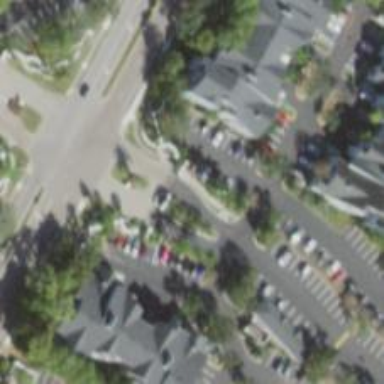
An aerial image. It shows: Living street.